Aerial crown-view tile of a tropical tree (Barro Colorado Island, Panama), acquired 20241014:
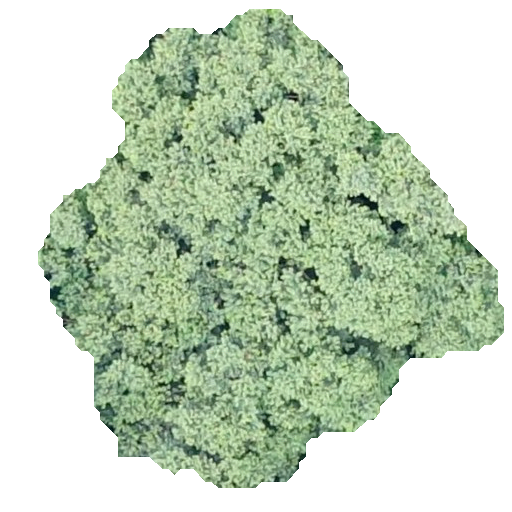
Species: Luehea seemannii
GBIF accepted scientific name: Luehea seemannii
Crown area: 217.269 m²